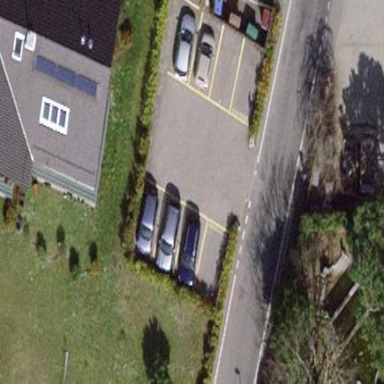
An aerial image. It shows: Parking area with surface.